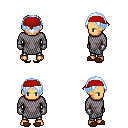
a pixel art fantasy rpg character, male body template, human, tanned skin, chain mail, metal pants, white cyan parted hairstyle, red bandana, metal gloves, brown slippers, four views (front, back, left, right), 2x2 character sprite sheet, small pixel art, hard edges, no anti-aliasing